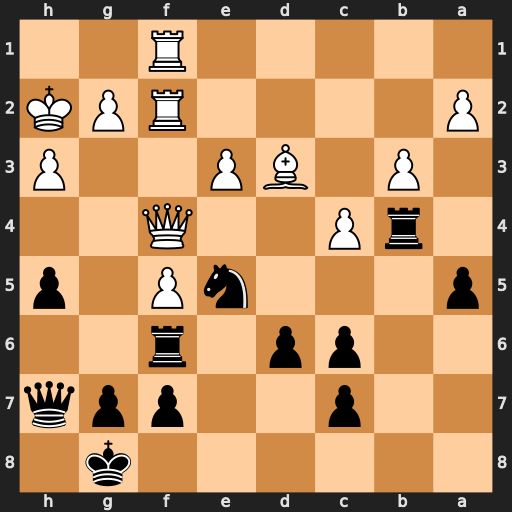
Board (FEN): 6k1/2p2ppq/2pp1r2/p3nP1p/1rP2Q2/1P1BP2P/P4RPK/5R2
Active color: b
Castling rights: -
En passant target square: -
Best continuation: Nxd3 Qe4 Ne5